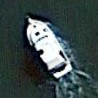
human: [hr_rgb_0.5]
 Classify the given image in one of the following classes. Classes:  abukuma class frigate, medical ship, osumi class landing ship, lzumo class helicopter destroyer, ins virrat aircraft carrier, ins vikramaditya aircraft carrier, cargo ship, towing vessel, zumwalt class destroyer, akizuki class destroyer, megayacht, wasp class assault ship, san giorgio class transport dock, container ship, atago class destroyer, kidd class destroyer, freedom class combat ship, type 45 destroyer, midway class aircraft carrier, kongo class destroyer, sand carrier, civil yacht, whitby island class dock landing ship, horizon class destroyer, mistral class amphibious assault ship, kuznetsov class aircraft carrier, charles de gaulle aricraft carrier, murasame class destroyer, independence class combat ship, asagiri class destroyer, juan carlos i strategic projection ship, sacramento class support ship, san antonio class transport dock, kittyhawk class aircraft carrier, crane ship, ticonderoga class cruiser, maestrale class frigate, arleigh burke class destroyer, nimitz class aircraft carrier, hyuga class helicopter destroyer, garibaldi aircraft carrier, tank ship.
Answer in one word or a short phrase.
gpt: Civil yacht